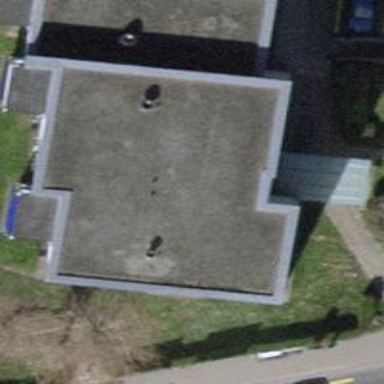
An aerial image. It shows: Flat-roofed apartment building.